Question: I have an unmanaged C++ project where I am writing data to a custom file format that I have defined.
What I would like to know is if there is a way to add a header that is compatible with Windows Explorer so that a version number will be displayed, as in the example below showing a Windows font.

The purpose of this is so that non-tech savvy users could simply right click and identify the version of the file, without having to open it in Notepad etc.
Any help would be appreciated.
Tom
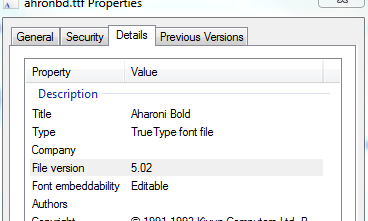
Answer: You cannot achieve this for a file in general. But if your file format stores a version information, you can teach the Windows Explorer to display it.
You have to write a for the Explorer, that can extract arbitrary information out of your files. This extension must be installed on the target computer and registered in the registry.
An excellent guide on how to write and register Shell Extensions can be found <URL>